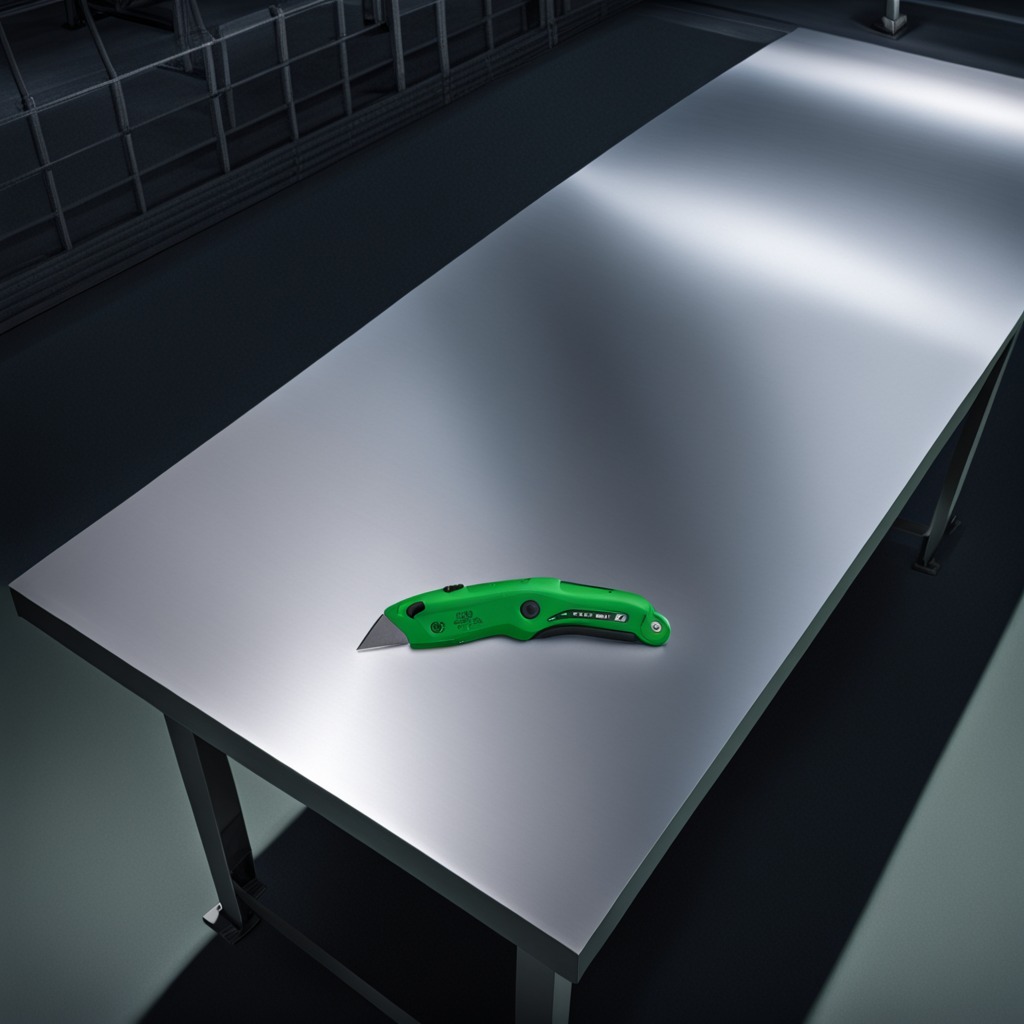
A utility knife is lying on the tabletop.